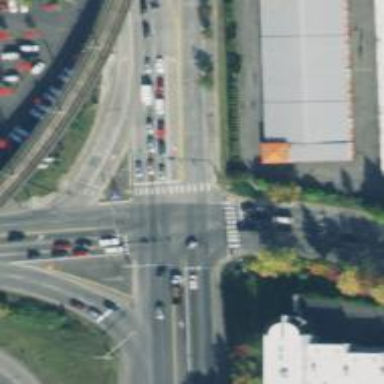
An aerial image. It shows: Asphalt road junction at the secondary level.